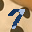
Label: 7